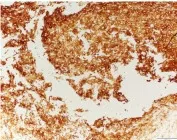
Pathological examination of surgical specimen including DNA methylation analysis. With : strong, diffuse staining for CD34.
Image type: pathology (immunostaining)